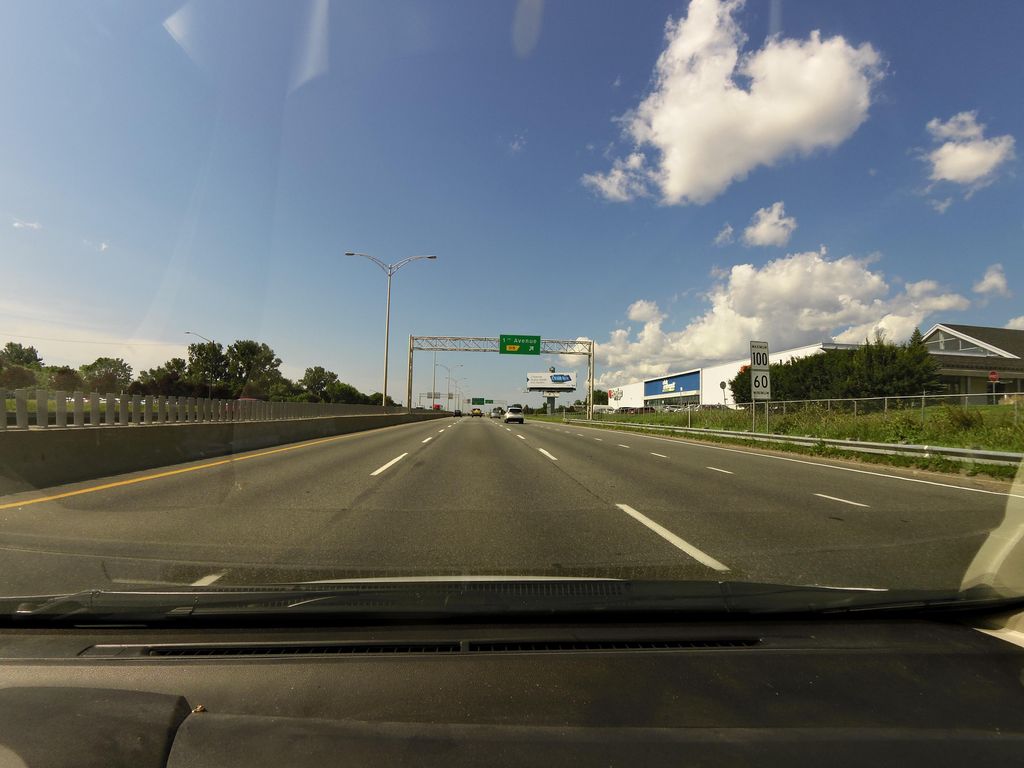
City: quebec_city